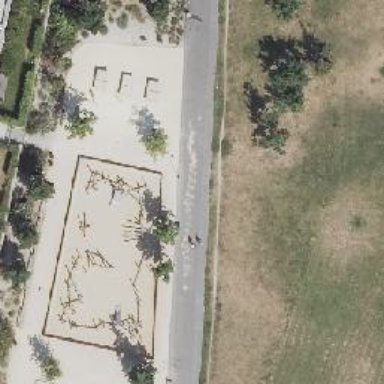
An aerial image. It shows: Playground with bridge.